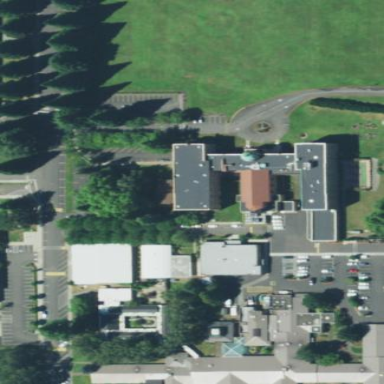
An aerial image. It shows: Historic school building.